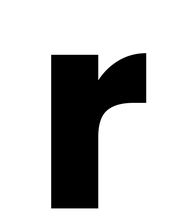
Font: Poppins-Bold